Question: is there a way to create transparent image when we are using 'header("Content-Type: image/png")'?
'''
<?php
$path = "image.png";
$image = imagecreatefrompng($path);
header("Content-Type: image/png");
imagepng($image);
imagedestroy($image);
?>
'''
output ->
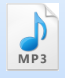
Answer: I thought it should work automatically but it seems you have to use 'imagealphablending()' and 'imagesavealpha()':
'''
$path = "image.png";
$image = imagecreatefrompng($path);
imagealphablending($image, true);
imagesavealpha($image, true);
header("Content-Type: image/png");
imagepng($image);
imagedestroy($image);
'''